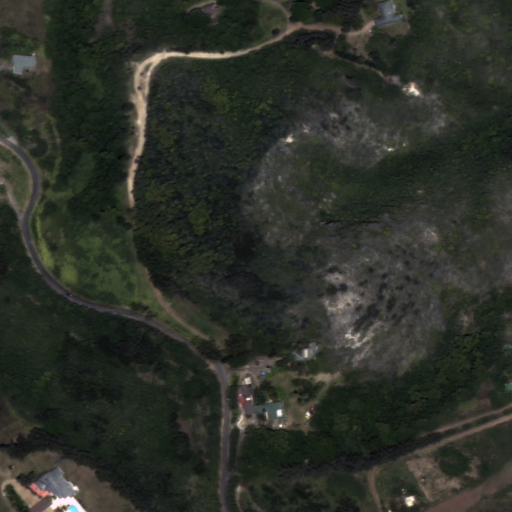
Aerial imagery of mountain in Hawaii named Puʻuōlaʻi containing only unknown